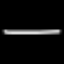
Label: line